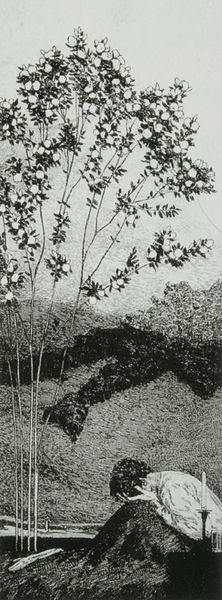
Titel: Phantasie über den Fund eines Handschuhs; 3.Wünsche
Künstler: Max Klinger
Standort: München
Institution: Staatliche Graphische Sammlung
Schlagwörter: baum, berg, blätter, hand, himmel, kopf, laub, mann, schatten, schlaf, wasser, weiß, bäume, landschaft, sitzen, äste, frau, frisur, grau, haar, hell, hintergrund, licht, schwarz, tisch, vordergrund, zeichnung, blüte, blüten, gras, obst, rasen, tuch, weg, wiese, zaun, hochformat, rock, hemd, hose, arme, gesicht, halten, mensch, messer, trauer, hände, ast, baumstamm, einsamkeit, felder, horizont, hügel, natur, stamm, strauch, zweige, busch, büsche, einsam, wiesen, boden, figur, sitzend, decke, blatt, person, pflanze, pflanzen, gebeugt, traurig, wald, anhöhe, frucht, früchte, garten, beine, apfel, bäumchen, äpfel, ruhig, ruhe, kauern, heu, berge, grafik, linien, duktus, jugendstil, sitzt, goya, kerze, leuchter, junge, knie, dünn, striche, foto, fotografie, blühen, tusche, bub, linie, bedeckt, zweig, traum, weinen, hocken, druck, druckgraphik, schwarzweiss, schraffur, radierung, stich, strich, aquatinta, gedanke, kerzenständer, kerzenhalter, verzweiflung, grab, müde, struktur, apfelbaum, erschöpft, obstbaum, stämmchen, zitronen, tränen, verzweifelt, weinend, vertikale, kummer, bläter, weint, mansch, gram, schläfrig, trauert, blütem, weinender knabe, unterm apfelbaum, am bach